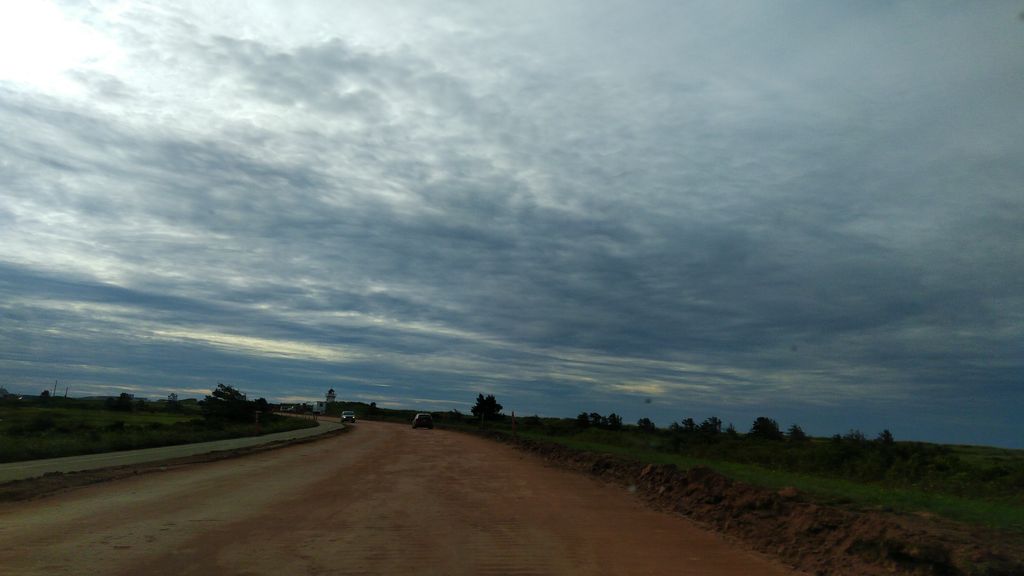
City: charlottetown